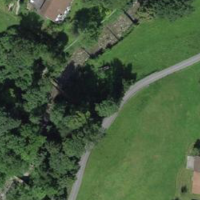
EUNIS habitat code: 53
Species observed at this site:
Lamium galeobdolon
Fagus sylvatica
Clematis vitalba